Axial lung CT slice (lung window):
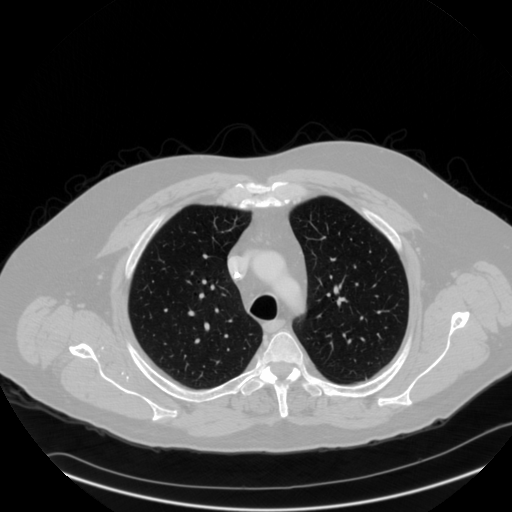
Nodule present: no